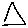
Label: triangle